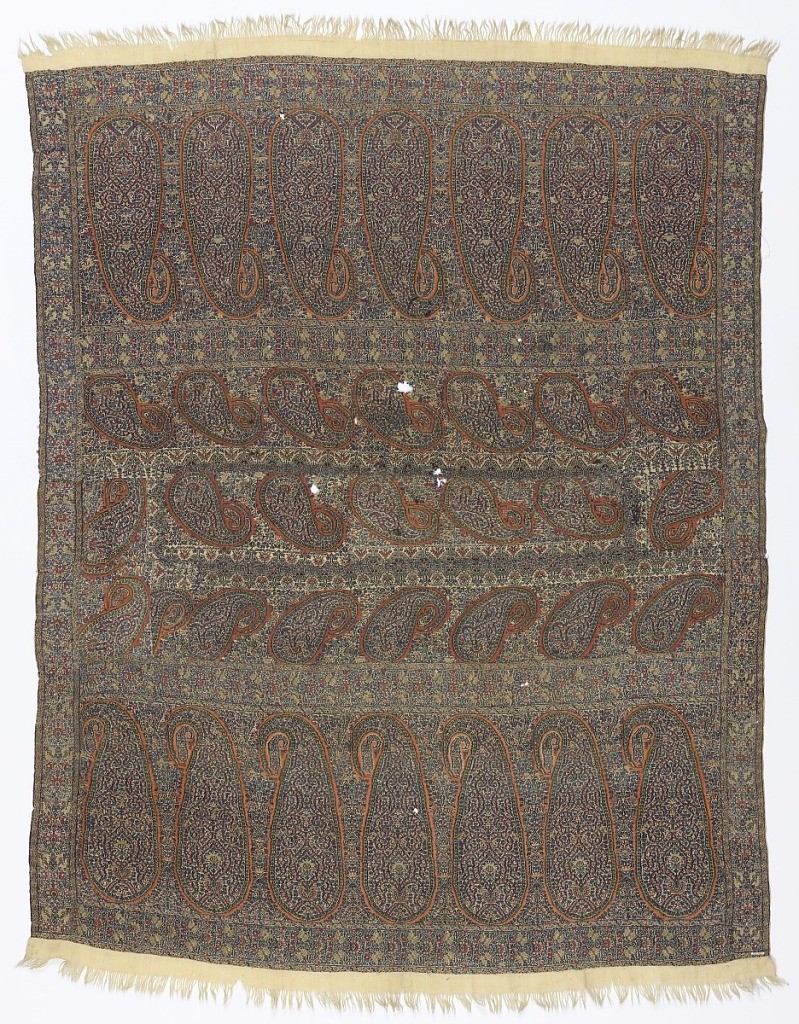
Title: Cover
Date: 19th century
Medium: wool Technique: tapestry weave
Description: Cover which is a patchwork of pieces salvaged  from a larger shawl.